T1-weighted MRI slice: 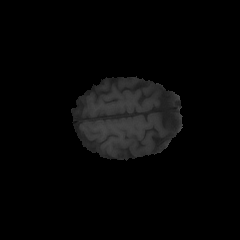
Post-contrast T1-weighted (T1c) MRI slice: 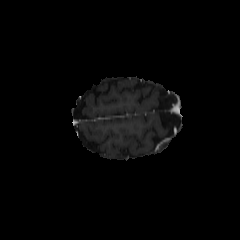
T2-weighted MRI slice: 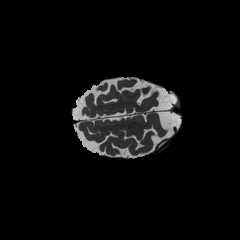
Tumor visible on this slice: no